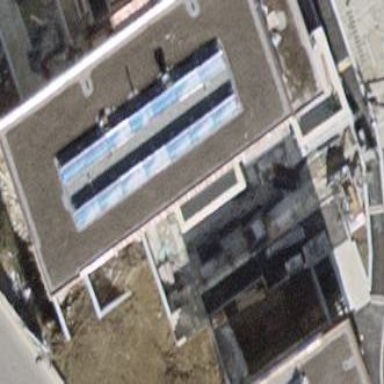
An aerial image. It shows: Solar power generator using solar thermal collector technology.